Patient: sex F, age 63
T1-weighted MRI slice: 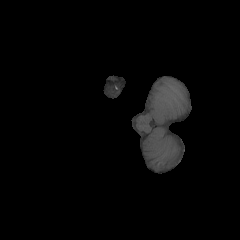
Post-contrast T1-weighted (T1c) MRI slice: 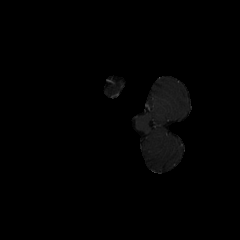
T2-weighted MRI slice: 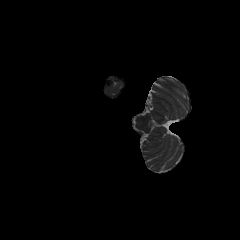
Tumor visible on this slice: no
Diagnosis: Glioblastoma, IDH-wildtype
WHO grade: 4